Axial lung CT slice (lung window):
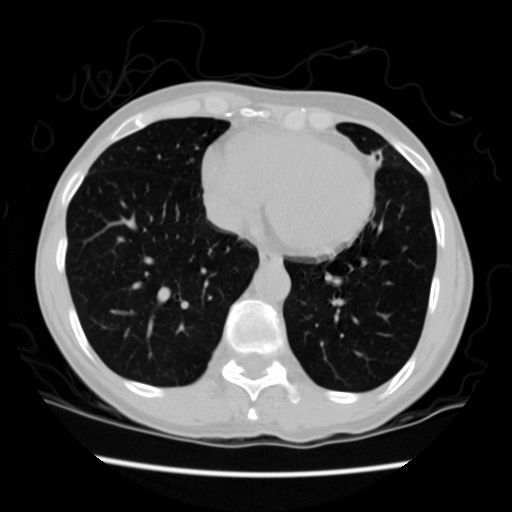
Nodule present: no